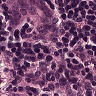
Metastatic tissue present: yes